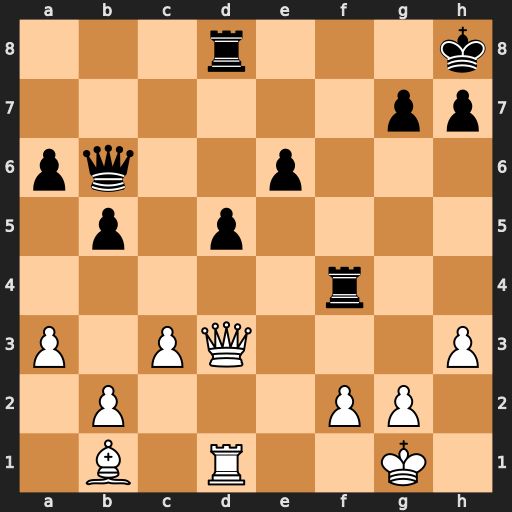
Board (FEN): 3r3k/6pp/pq2p3/1p1p4/5r2/P1PQ3P/1P3PP1/1B1R2K1
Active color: w
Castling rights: -
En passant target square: -
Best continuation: Qxh7#